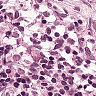
Metastatic tissue present: no